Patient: sex F, age 58
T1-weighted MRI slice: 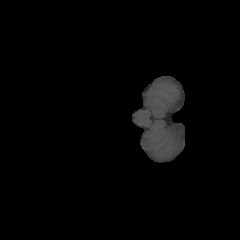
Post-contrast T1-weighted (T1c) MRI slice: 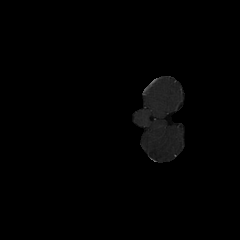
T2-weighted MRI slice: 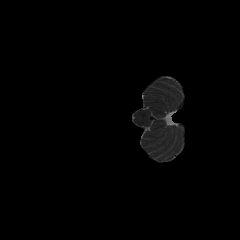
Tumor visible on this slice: no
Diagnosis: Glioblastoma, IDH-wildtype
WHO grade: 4